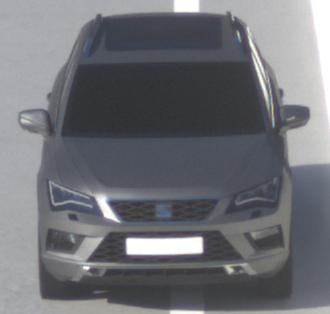
Make: SEAT
Model: Ateca 1.0 TSI Ecomotive
Detailed model: Ateca (5FP)
Model produced from: 2016/08
Model produced until: 2018/08
Doors: 5
Color: gray
Road condition: wet road
Daytime: morning or afternoon
Contrast: high contrast